Aerial crown-view tile of a tropical tree (Barro Colorado Island, Panama), acquired 20250512:
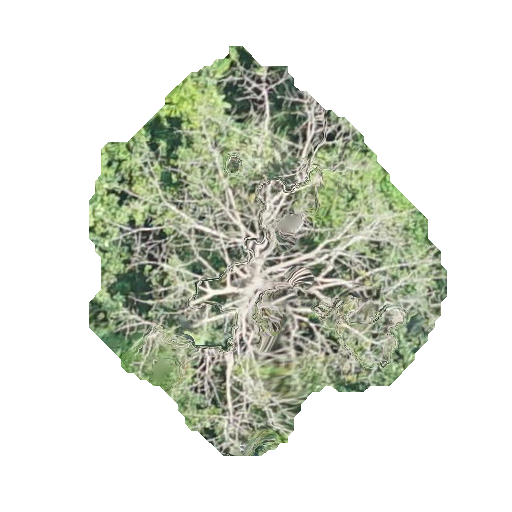
Species: Sterculia apetala
GBIF accepted scientific name: Sterculia apetala
Crown area: 141.068 m²